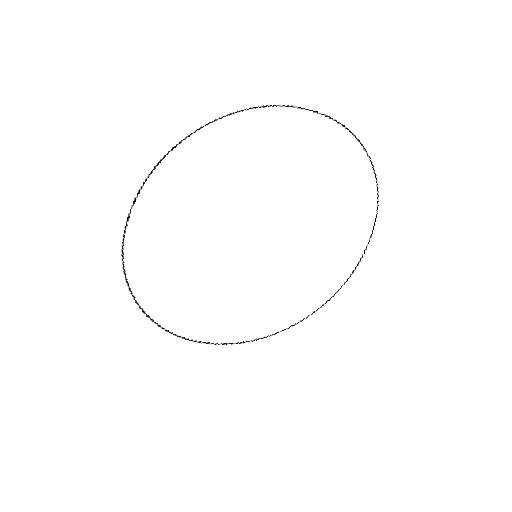
Crossing number: 0